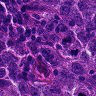
Metastatic tissue present: yes